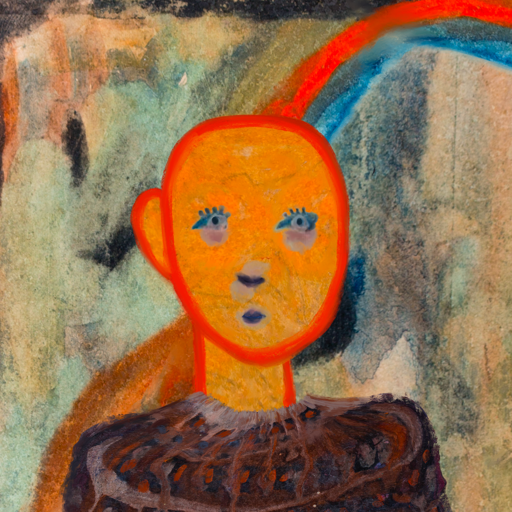
Background: Childish, Head And Neck Front: Sisters, Face Front: Hill_Girl, Bust: Hypocrite, Hair Front: Blank, Head Accessory: Blank, Second Necklace: Blank, Necklace: Blank, Baby: Blank